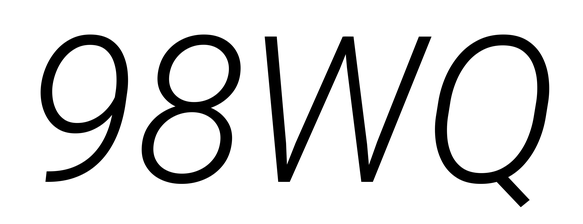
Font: Roboto-Italic_Light_Italic